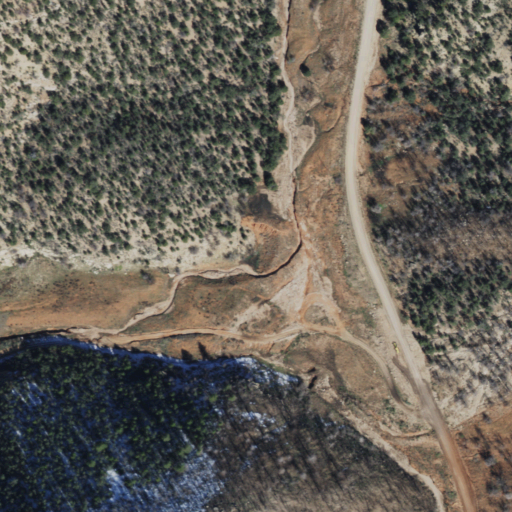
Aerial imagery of valley in Arizona named Oak Canyon containing grassland, evergreen forest, and shrub